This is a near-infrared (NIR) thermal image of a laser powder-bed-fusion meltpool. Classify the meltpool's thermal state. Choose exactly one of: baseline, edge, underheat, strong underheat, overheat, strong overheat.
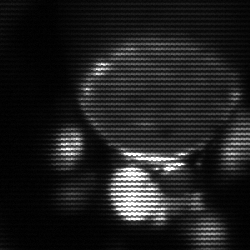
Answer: edge